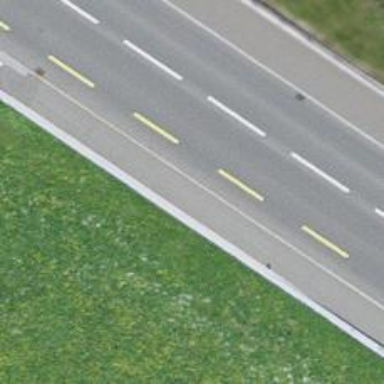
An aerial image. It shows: Cycleway.